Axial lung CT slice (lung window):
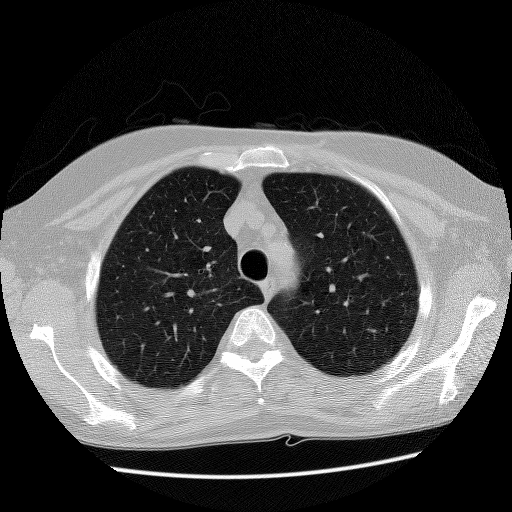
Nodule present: no